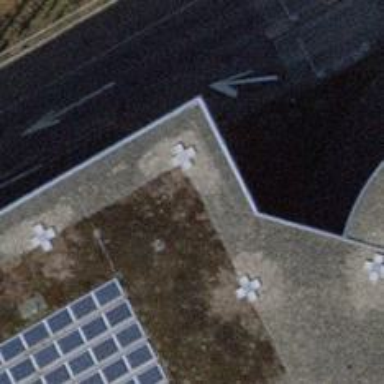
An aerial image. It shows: Tunnel under the road used for service purposes.